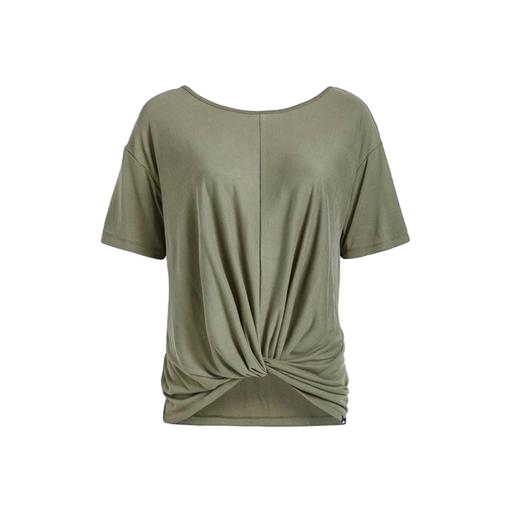
green knot front tee, twist front tee, short-sleeve top only macy, white background